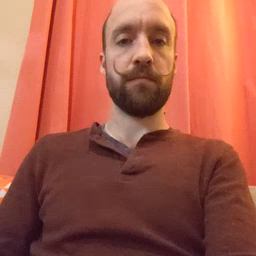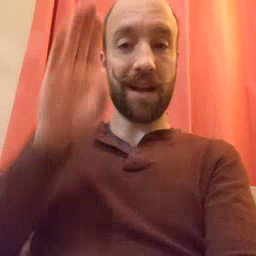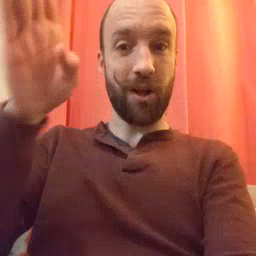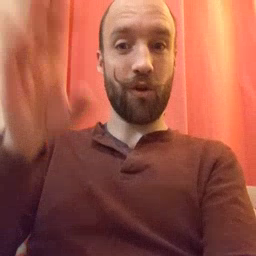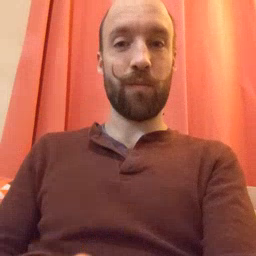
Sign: hello